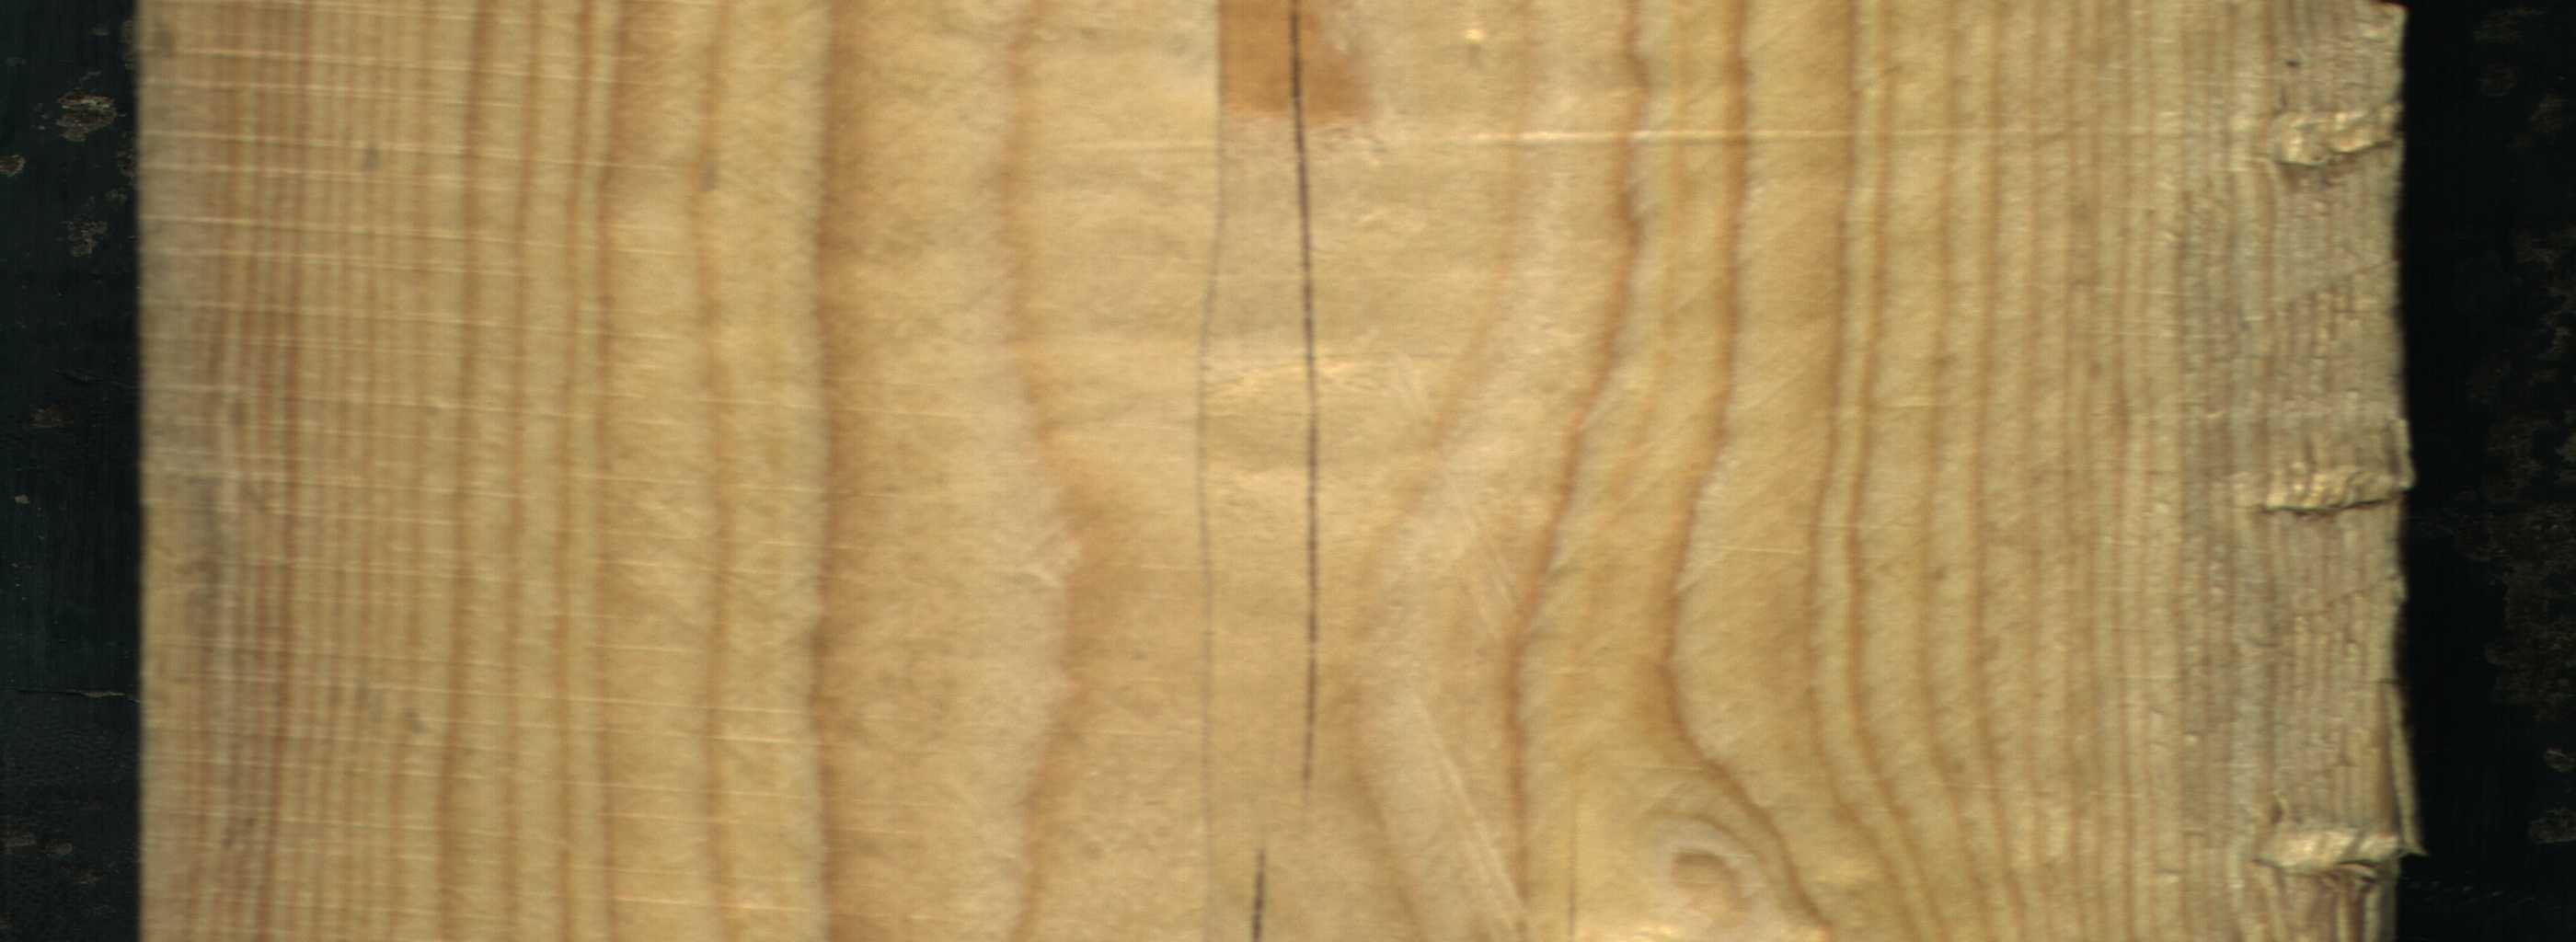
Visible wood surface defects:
Crack
Crack